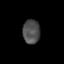
Tissue: prostate
Cell type: Myeloid cells
Senescence score: 0.8718
Nuclear area (px): 405
Mean DAPI intensity: 78.365